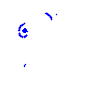
Particle: electron